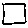
Label: square